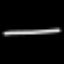
Label: line